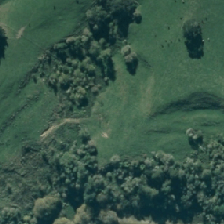
Land cover: deciduous_hardwood